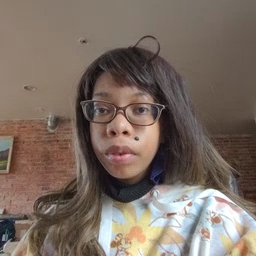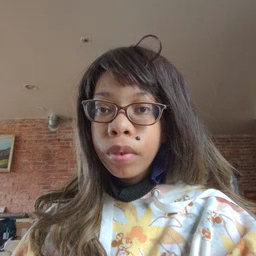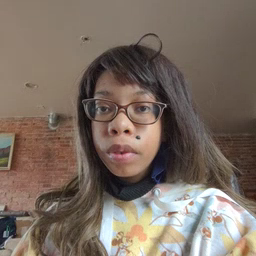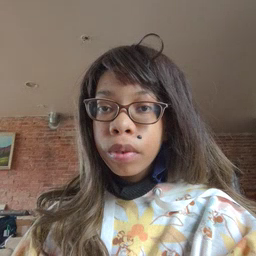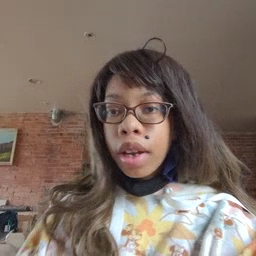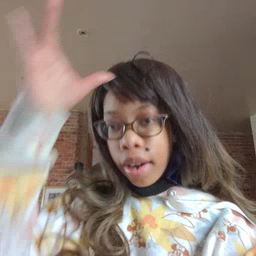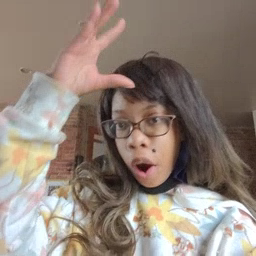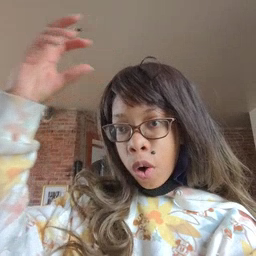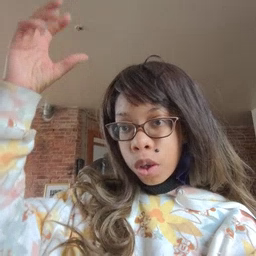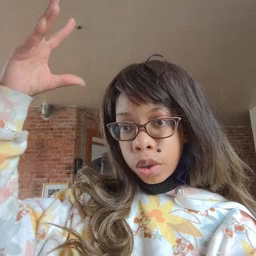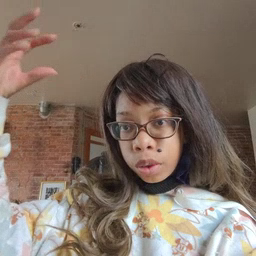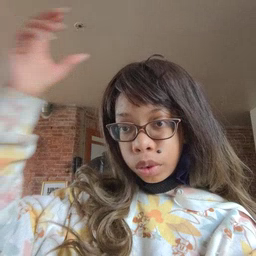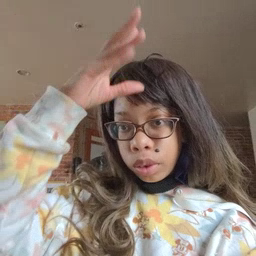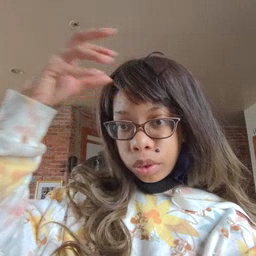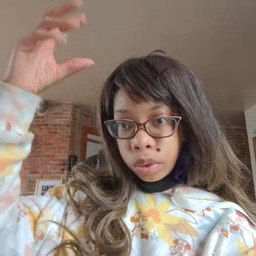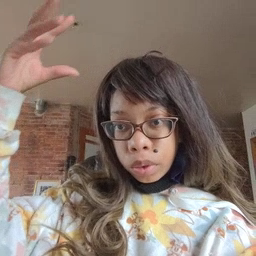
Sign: cloud